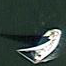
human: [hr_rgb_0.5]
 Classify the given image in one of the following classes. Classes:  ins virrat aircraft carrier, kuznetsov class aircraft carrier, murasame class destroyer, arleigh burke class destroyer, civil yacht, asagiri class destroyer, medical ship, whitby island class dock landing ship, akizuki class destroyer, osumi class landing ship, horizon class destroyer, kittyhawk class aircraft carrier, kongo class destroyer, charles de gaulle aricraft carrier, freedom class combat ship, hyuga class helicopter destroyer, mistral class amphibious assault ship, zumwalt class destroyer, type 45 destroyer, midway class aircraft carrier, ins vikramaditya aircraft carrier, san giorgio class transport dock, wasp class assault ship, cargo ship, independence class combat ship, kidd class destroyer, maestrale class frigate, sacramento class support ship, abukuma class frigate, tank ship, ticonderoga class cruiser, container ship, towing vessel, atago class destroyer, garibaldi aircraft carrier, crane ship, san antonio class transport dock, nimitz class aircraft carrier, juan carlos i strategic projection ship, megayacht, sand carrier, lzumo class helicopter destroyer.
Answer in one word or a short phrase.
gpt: Civil yacht